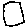
Label: square